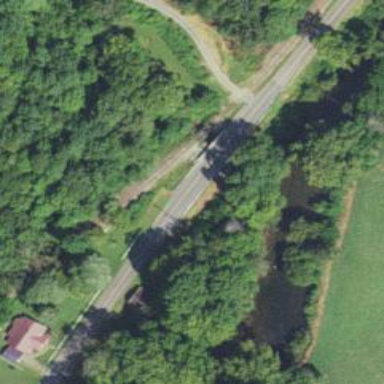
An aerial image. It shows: Tertiary road passing over bridge.